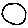
Label: circle